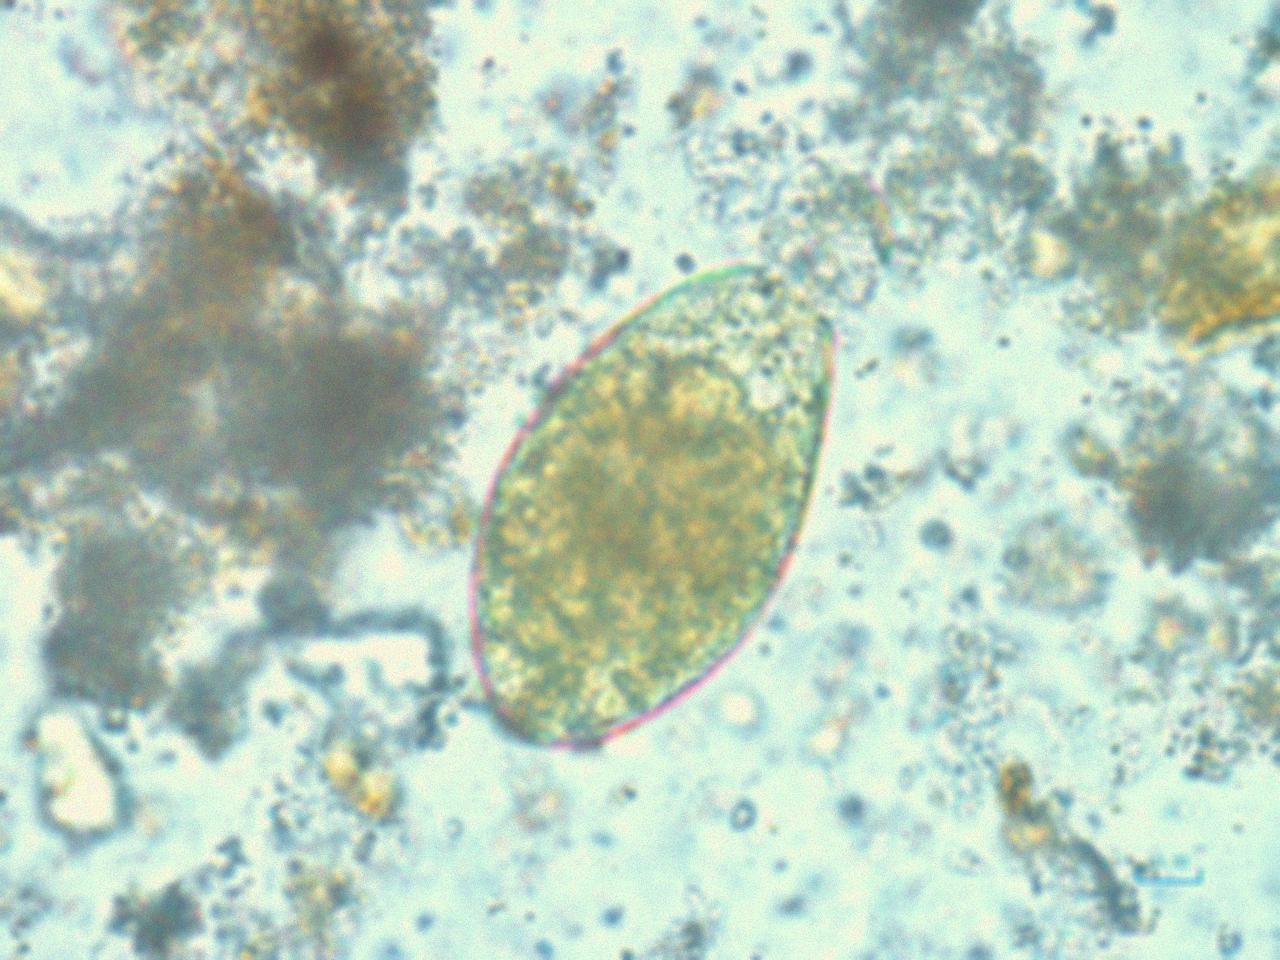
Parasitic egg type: Fasciolopsis buski